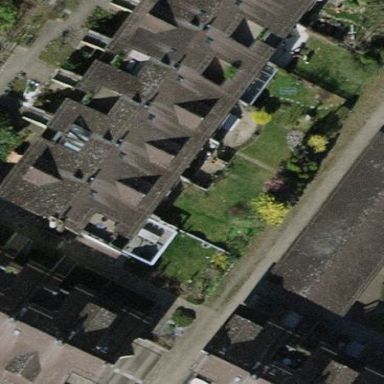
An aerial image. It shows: Terrace building.